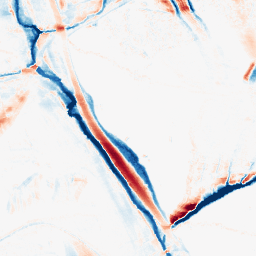
Category: morphological
Decomposition family: morphological_ellipse
Decomposition parameters: operation: average
width: 10
height: 30
Upsampling method: regularized
Upsampling parameters: scale: 2
lambda_reg: 0.001
Upsampling scale: 2